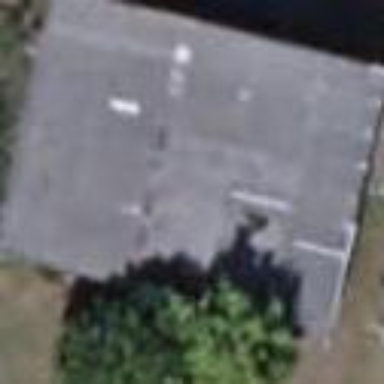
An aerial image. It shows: Shed building.